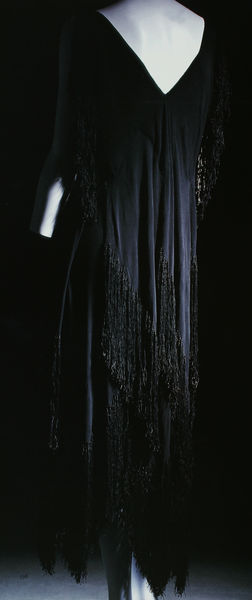
Titel: Kleid
Künstler: Madeleine Vionnet
Standort: Kyoto (Japan)
Institution: Kyoto Costume Institute
Schlagwörter: blau, schatten, ausschnitt, kleid, licht, rücken, schwarz, mode, falten, figur, fransen, gewand, stickerei, glanz, abendkleid, foto, fotografie, chwarz, scwarz, zipfel, v ausschnitt, rückenausschnitt, blaus, sackkleid, rückedecolleté